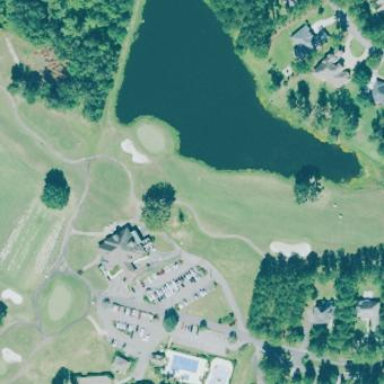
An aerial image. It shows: Picturesque scene of golf course with lateral water hazard.